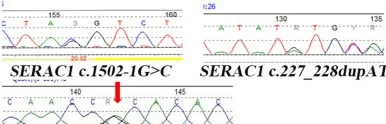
Pedigree diagram and genetic characterization of the family with SERAC1 and SATB2. Parents and sisters are heterozygous carriers of the SERAC1 gene; The yellow point represents the mutation of SATB2 gene. Heterozygous mutation (c.227-228dupAT) in SERAC1 was found in the patient, her father and her healthy sister. Heterozygous mutation (c.1502-1G>C) in SERAC1 was found in the patient and her mother. Heterozygous mutation (c.1166G>A) in SATB2 was only found in the patient; Red arrow indicate location of mutation.
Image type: electrography (ekg)